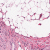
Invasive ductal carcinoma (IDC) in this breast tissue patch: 1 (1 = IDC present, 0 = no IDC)